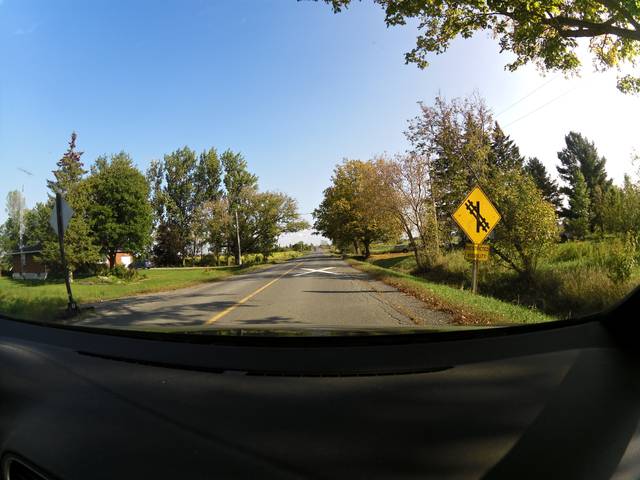
Region: Canada
Coordinates: 45.386, -76.182